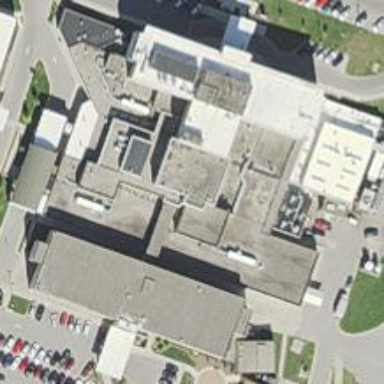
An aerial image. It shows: Hospital building.